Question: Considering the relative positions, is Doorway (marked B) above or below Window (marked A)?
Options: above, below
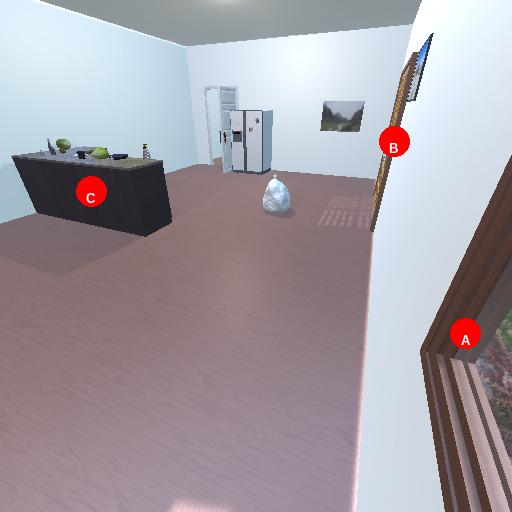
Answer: above